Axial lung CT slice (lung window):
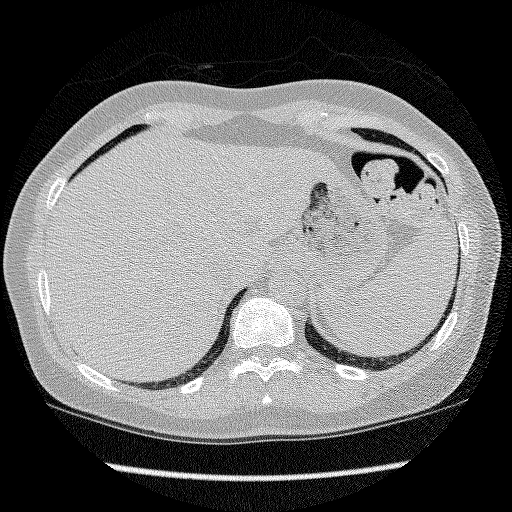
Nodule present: no